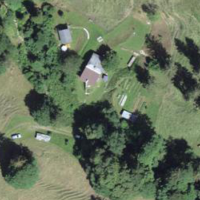
EUNIS habitat code: 44
Species observed at this site:
Lathyrus vernus
Galeopsis tetrahit
Geum rivale
Sorbus aucuparia
Fagus sylvatica